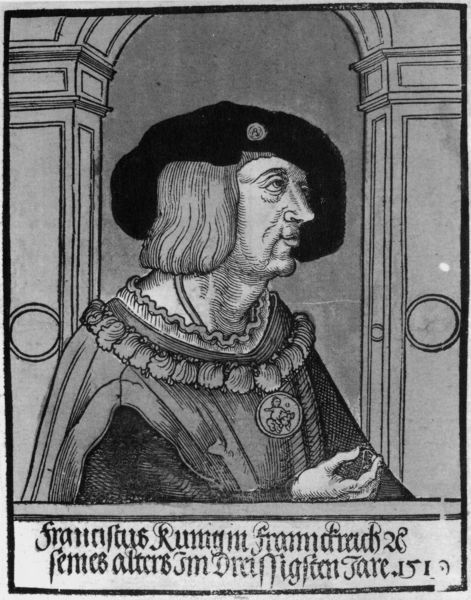
Titel: Bildnis von Francois I, König von Frankreich
Künstler: Erhard Schön
Institution: (Seriendruck)
Schlagwörter: hand, mann, umhang, weiß, fenster, finger, grau, haar, hut, hüte, kopfbedeckungen, mund, nase, pfeiler, profil, raum, schmuck, schwarz, stirn, blick, haube, hemd, mütze, mützen, architektur, architekturrahmen, augen, falten, halten, kragen, mensch, rahmen, bildnis, hals, halskrause, portrait, porträt, auge, gewand, gold, haare, mantel, adel, spitzen, brosche, kinn, lippen, poträt, renaissance, kopfbedeckung, holzschnitt, schrift, bogen, kette, grafik, graphik, rundbogen, könig, tafel, inschrift, ring, tor, nische, unterschrift, buch, medaillon, druck, schraffur, stich, schwarzweiß, text, kreise, adeliger, orden, kapitelle, gesims, man, franziskus, luther, knorrig, gelehrter, quasten, schriftfeld, borten, martin luther, bürgermeister, halblanges haar, matel, medalie, bogenarchitektur, frankfreich, 16. jahrhundert, alters, fanciscus, seines, medailie, martin  lutter, goldkettchen